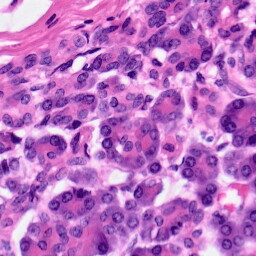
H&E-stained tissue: Pancreatic